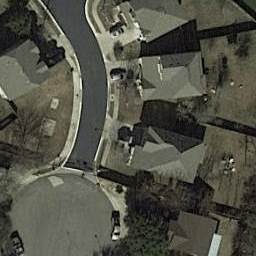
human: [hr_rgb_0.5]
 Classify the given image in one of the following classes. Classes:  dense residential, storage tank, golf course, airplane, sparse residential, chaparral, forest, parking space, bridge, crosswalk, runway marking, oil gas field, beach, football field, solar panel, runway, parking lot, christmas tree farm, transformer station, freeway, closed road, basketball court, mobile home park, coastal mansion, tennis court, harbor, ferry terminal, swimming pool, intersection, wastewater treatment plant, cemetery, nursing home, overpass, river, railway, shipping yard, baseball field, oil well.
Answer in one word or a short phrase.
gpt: closed road